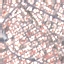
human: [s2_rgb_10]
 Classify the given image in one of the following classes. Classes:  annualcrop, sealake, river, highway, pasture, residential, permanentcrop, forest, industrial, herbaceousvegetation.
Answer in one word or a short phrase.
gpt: Residential